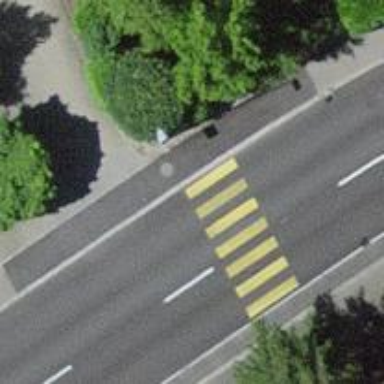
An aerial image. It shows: Zebra crossing for pedestrians.